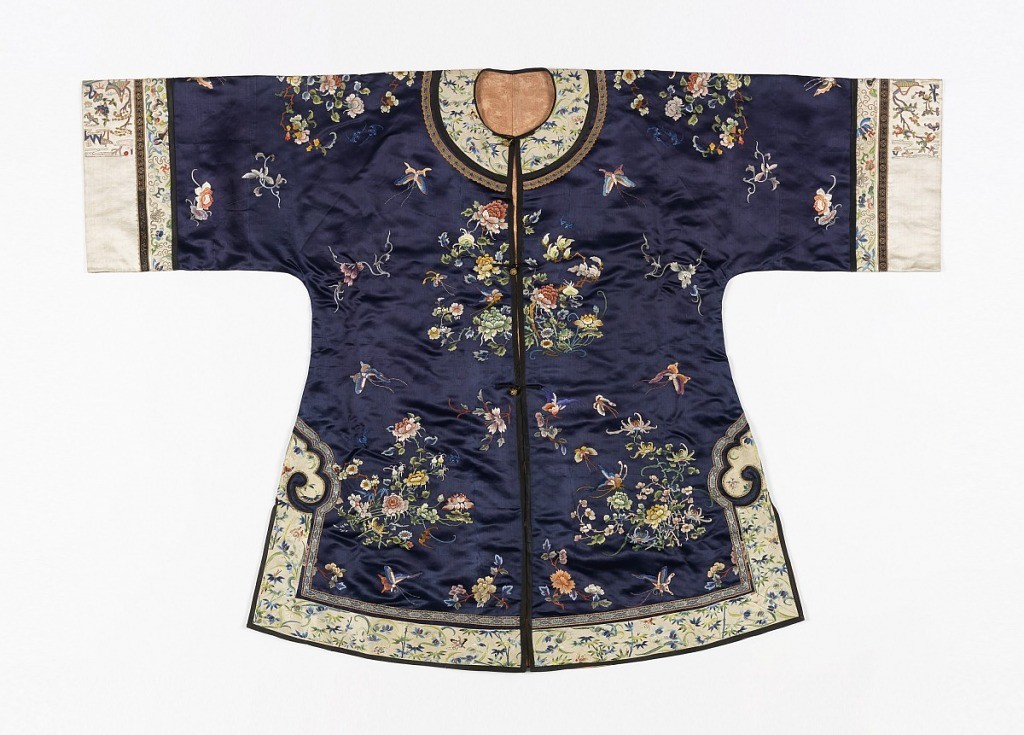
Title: Woman's short robe
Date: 19th century
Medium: silk Technique: embroidered in satin stitches on satin weave
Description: Short coat of dark blue silk satin, embroidered with clusters of flowers and butterflies in multicolored silks. Neckband, sleeve bands and bottom border are of white satin with floral embroidery, edged with black satin. Lined with pale orange silk.